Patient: sex M, age 49
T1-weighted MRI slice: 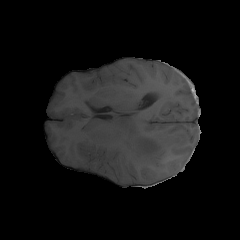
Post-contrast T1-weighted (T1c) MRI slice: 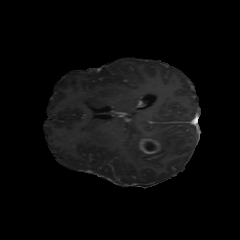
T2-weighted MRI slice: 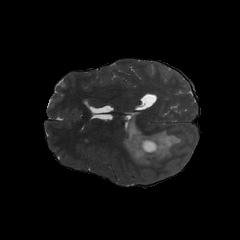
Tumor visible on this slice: yes
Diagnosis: Astrocytoma, IDH-mutant
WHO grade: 4